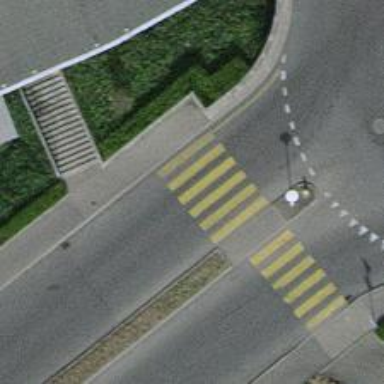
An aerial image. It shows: Zebra crossing on the road.